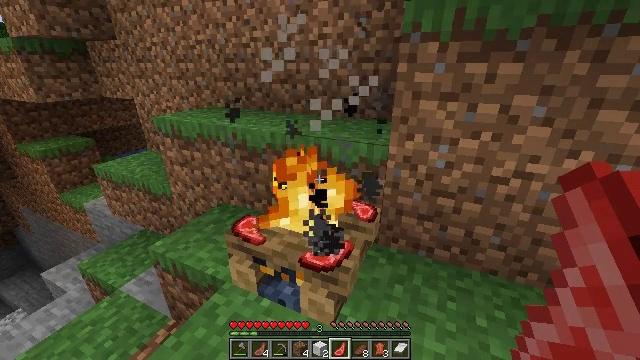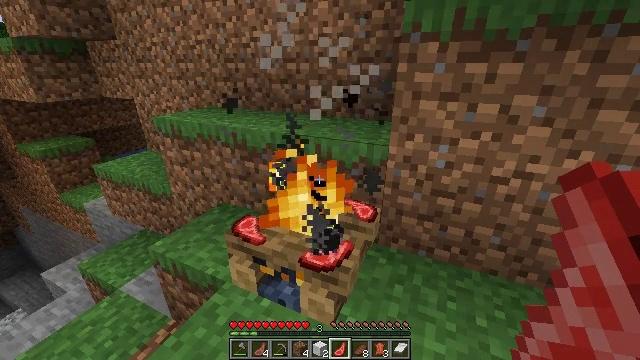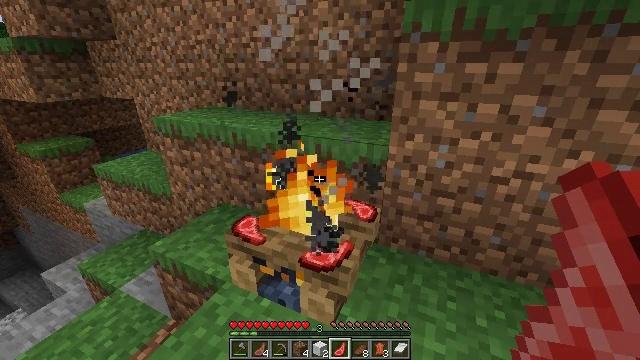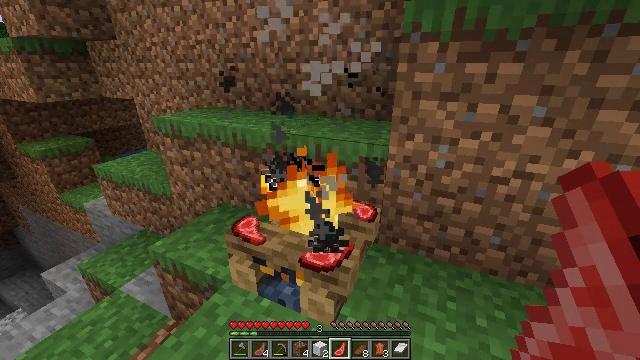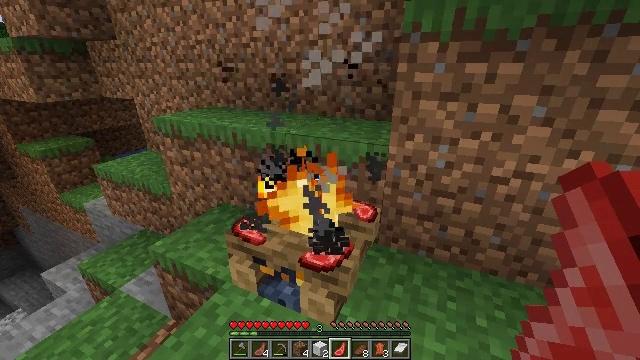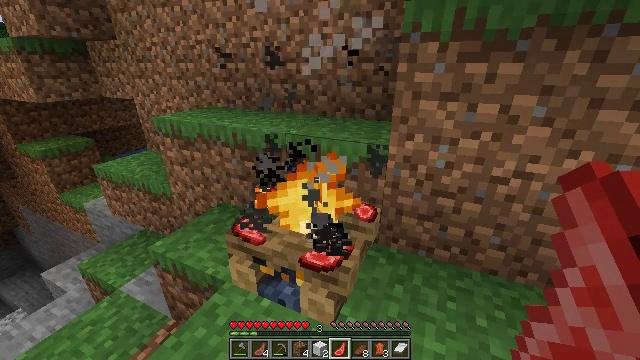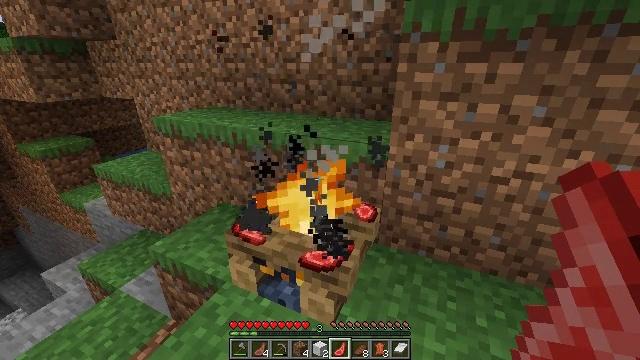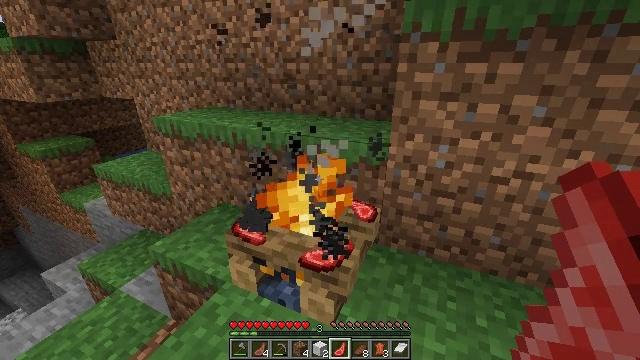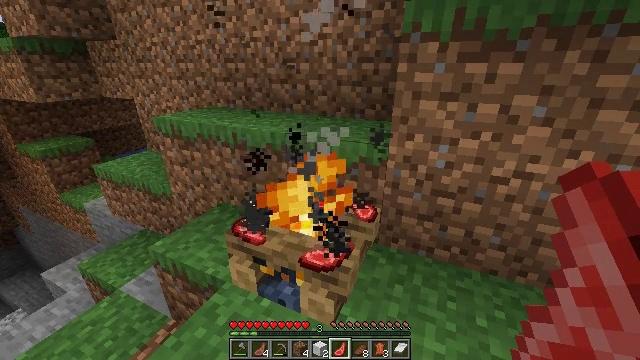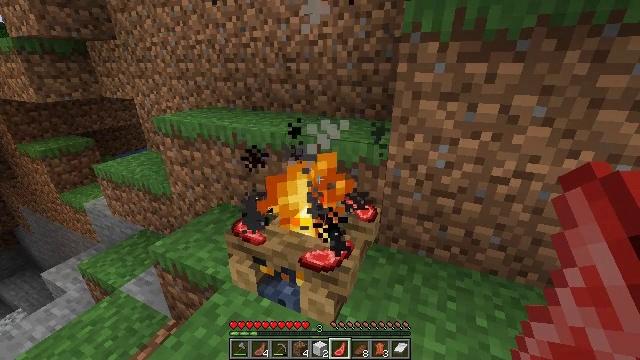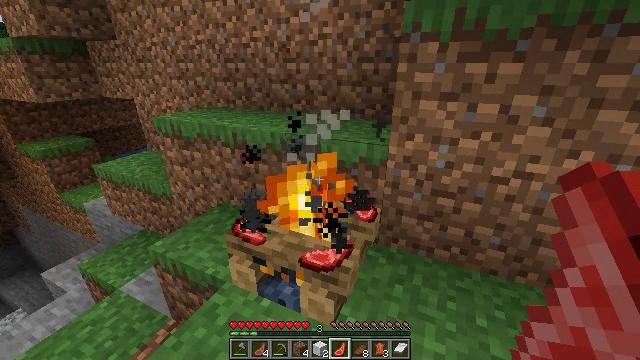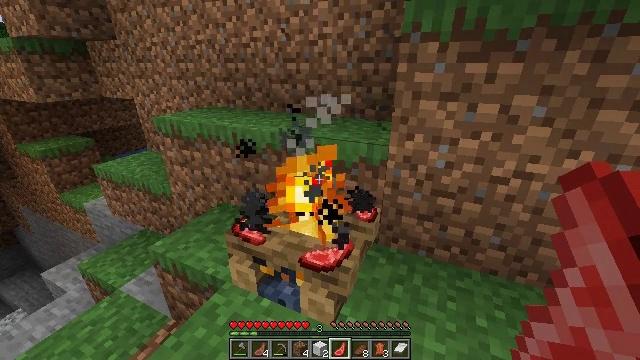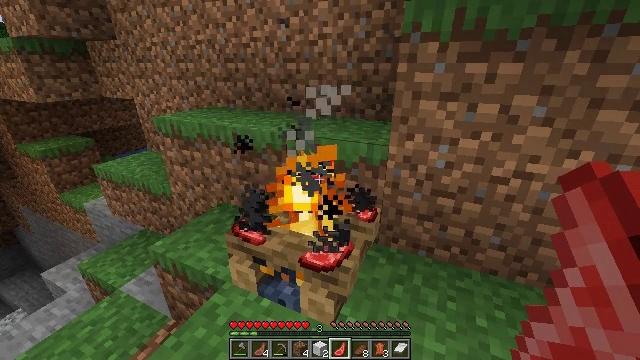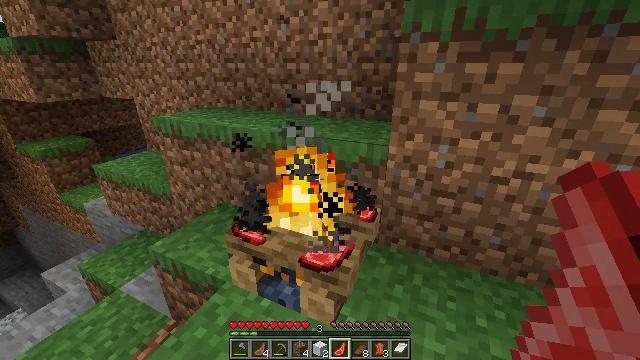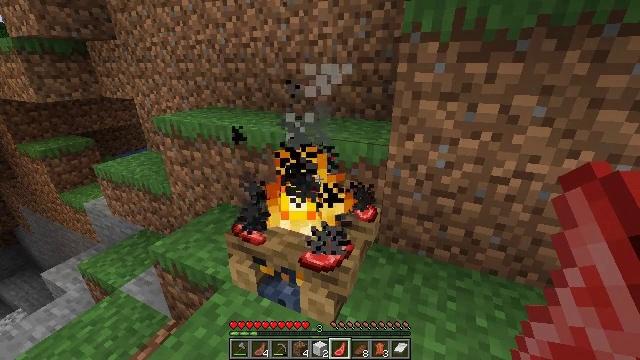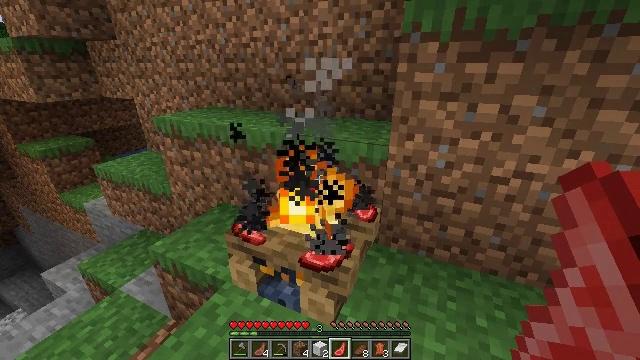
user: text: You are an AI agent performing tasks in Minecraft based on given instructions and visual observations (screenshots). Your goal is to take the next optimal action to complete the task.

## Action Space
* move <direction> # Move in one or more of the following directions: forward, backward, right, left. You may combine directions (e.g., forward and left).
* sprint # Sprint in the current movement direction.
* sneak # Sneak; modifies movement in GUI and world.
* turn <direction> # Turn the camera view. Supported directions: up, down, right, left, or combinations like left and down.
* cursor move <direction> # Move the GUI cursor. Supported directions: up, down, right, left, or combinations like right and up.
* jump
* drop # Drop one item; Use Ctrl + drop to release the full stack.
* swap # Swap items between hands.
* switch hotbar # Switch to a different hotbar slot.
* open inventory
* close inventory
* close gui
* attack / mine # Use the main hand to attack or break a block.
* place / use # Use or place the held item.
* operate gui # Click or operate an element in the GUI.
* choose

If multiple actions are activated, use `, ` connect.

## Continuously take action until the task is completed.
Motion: motion action
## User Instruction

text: Extinguish and mine the campfire.
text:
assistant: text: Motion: no_op
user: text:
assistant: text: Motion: no_op
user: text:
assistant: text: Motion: no_op
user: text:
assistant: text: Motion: no_op
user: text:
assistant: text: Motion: no_op
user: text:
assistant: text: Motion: no_op
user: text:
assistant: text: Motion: no_op
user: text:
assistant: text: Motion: no_op
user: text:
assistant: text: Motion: no_op
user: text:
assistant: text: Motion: no_op
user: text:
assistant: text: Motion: no_op
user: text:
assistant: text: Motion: no_op
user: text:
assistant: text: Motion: no_op
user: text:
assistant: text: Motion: no_op
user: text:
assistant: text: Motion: no_op
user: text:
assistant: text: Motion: no_op
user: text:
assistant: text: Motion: no_op
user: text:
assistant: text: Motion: no_op
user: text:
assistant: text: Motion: no_op
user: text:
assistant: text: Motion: no_op
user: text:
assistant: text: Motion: no_op
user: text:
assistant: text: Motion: no_op
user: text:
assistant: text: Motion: no_op
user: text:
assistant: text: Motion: no_op
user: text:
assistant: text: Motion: no_op
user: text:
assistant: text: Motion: no_op
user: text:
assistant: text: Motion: no_op
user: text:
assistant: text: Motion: no_op
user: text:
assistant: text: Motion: no_op
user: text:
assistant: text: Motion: no_op